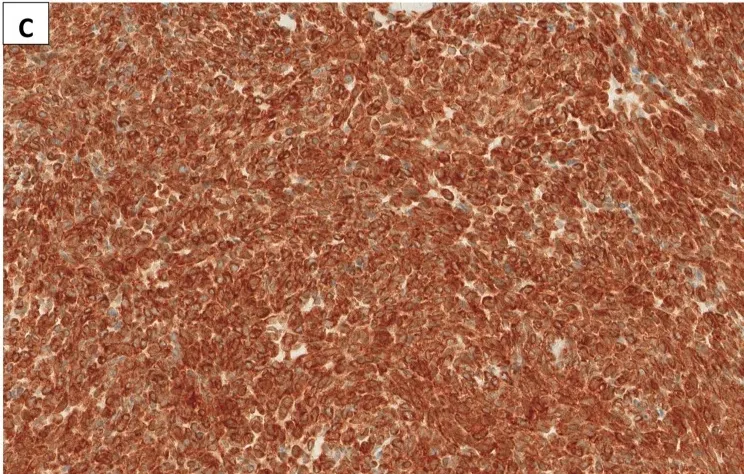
Immunohistochemistry performed on the biopsy shows diffuse staining for. EMA.
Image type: pathology (immunostaining)